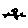
Label: bird